Aerial crown-view tile of a tropical tree (Barro Colorado Island, Panama), acquired 20240716:
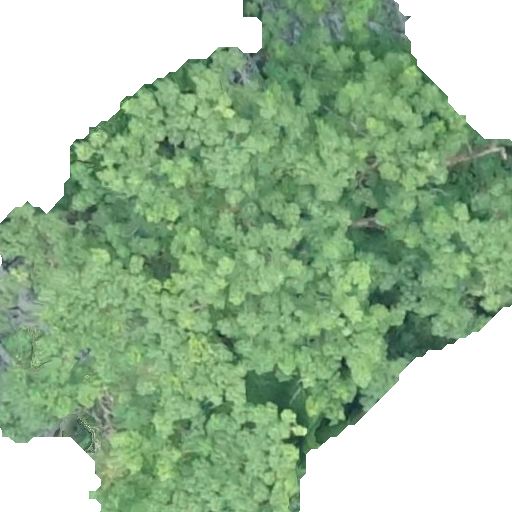
Species: Ceiba pentandra
GBIF accepted scientific name: Ceiba pentandra
Crown area: 323.453 m²